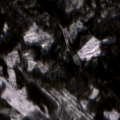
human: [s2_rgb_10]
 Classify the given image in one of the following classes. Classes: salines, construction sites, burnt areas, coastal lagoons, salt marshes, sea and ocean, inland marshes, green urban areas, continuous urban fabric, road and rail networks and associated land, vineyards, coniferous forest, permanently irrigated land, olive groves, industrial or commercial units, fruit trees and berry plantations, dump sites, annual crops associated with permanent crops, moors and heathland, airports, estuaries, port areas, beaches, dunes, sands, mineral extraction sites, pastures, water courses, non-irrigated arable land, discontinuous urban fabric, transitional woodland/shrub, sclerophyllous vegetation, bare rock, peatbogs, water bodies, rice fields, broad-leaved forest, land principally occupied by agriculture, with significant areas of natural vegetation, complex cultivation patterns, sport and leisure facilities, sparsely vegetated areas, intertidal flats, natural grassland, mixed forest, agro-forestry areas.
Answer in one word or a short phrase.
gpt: coniferous forest, mixed forest, transitional woodland/shrub